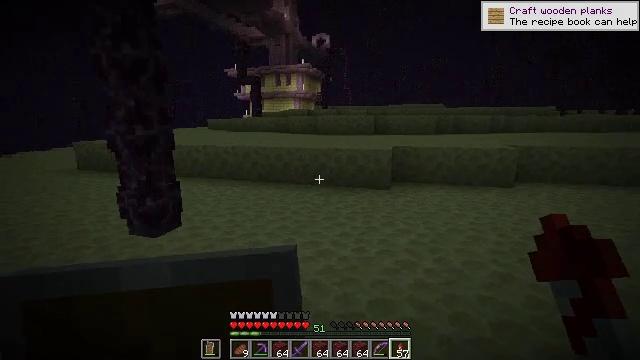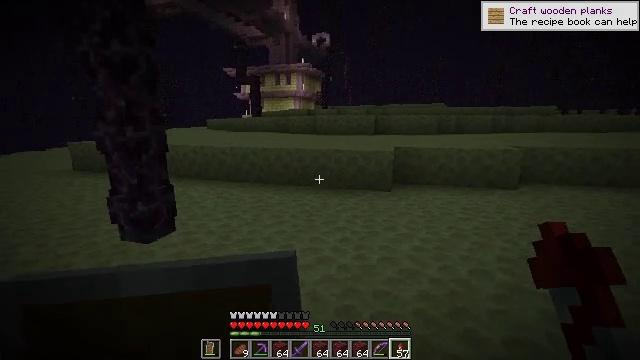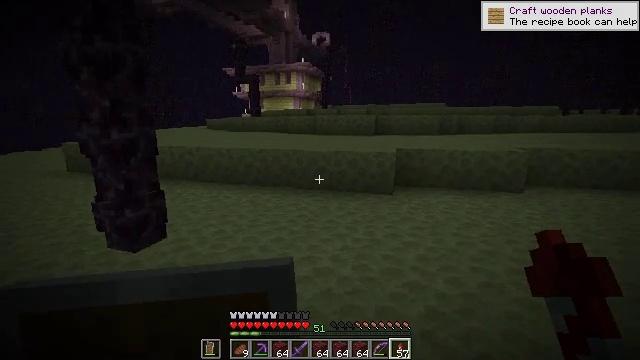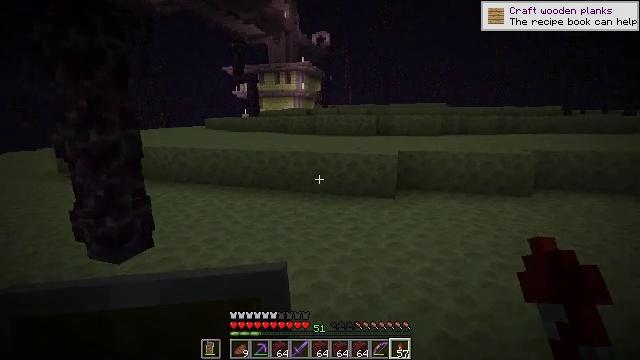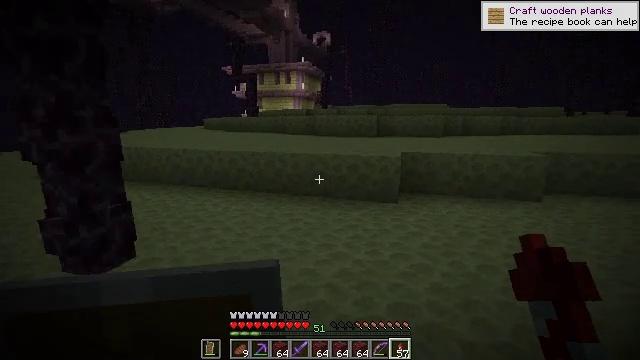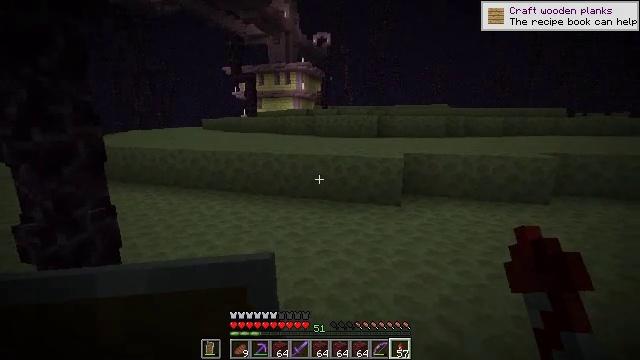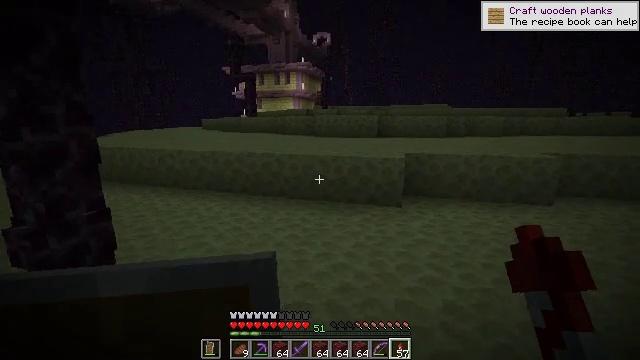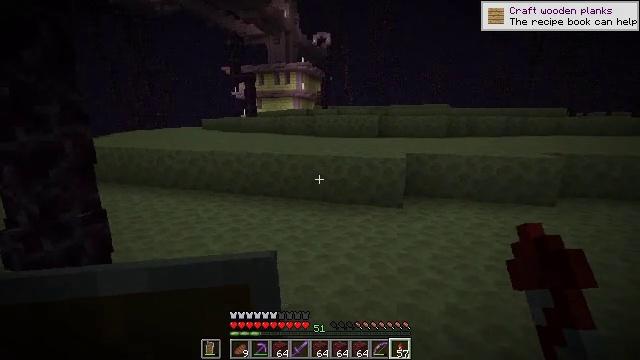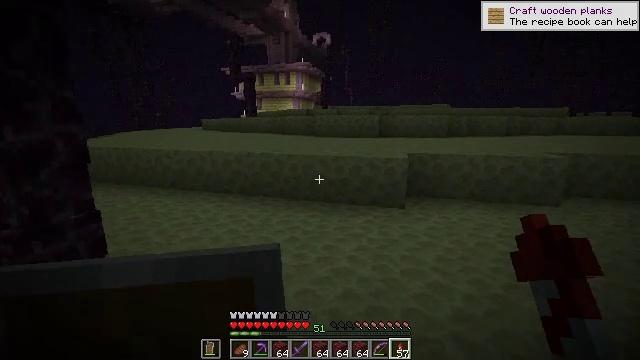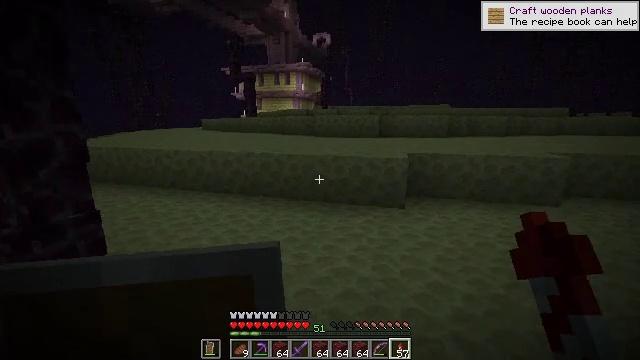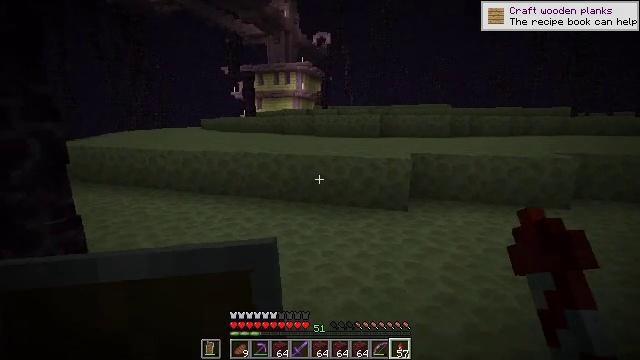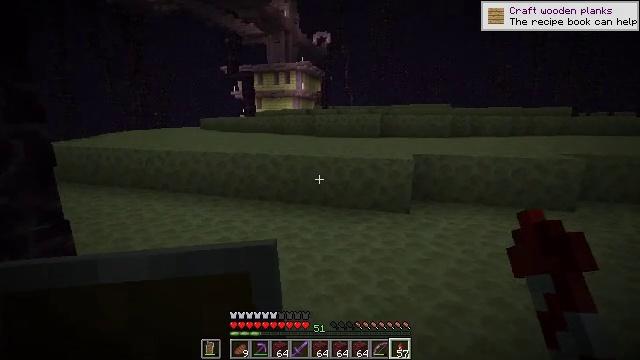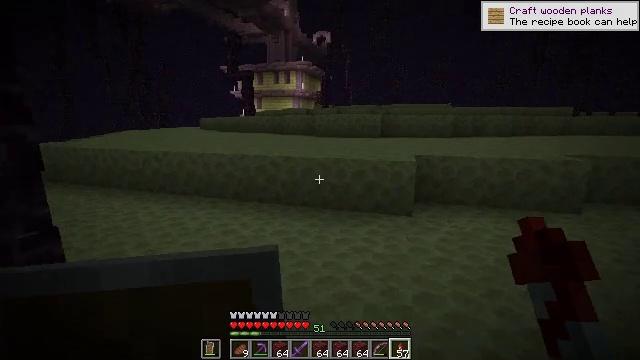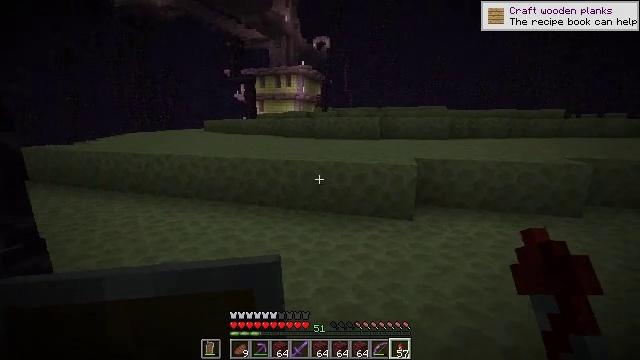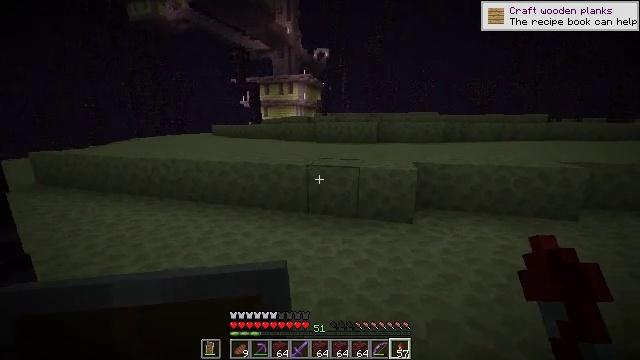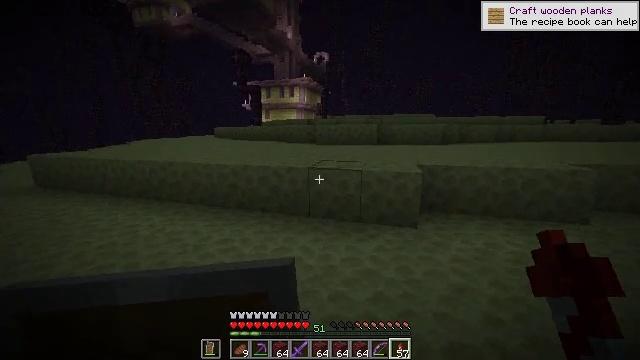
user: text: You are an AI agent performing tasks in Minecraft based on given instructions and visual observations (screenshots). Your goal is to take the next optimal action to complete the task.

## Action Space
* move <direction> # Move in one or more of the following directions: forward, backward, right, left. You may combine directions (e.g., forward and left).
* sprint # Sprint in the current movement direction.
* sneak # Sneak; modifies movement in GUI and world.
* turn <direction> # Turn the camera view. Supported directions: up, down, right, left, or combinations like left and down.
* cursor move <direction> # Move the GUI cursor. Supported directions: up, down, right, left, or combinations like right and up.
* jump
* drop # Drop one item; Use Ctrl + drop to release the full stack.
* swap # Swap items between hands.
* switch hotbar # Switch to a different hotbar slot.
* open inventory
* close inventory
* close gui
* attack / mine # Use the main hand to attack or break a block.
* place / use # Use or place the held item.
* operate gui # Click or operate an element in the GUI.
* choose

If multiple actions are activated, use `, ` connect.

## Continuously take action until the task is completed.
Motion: motion action
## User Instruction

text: Gather end stone bricks from a structure.
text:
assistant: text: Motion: move forward
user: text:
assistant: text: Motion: move forward
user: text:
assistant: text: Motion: move forward
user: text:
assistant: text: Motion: move forward
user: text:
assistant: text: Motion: move forward
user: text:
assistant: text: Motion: no_op
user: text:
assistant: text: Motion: no_op
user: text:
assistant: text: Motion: no_op
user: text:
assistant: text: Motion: move forward
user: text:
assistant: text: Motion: move forward
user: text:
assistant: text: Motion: no_op
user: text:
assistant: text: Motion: move forward
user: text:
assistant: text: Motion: move forward
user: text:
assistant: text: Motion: move forward
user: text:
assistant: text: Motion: move forward
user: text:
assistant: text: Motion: move forward
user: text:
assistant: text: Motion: move forward
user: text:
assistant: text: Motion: move forward
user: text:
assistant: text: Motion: move forward
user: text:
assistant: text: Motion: move forward
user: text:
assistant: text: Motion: move forward
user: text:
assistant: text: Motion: move forward
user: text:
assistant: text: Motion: move forward
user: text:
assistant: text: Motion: move forward, jump
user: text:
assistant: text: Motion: move forward, jump
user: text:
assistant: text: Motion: move forward, jump
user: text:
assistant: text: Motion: move forward, jump
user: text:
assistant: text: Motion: move forward
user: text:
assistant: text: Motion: move forward
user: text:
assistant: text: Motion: move forward